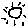
Label: sun